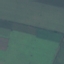
Label: AnnualCrop